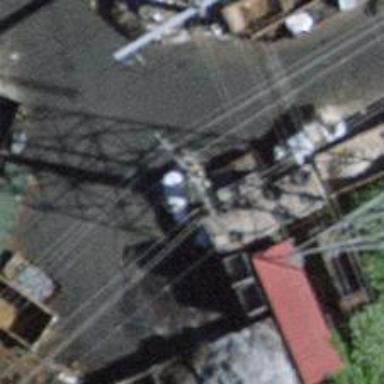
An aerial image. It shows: Power tower.